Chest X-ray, PA view. Patient: 45 years old, sex M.
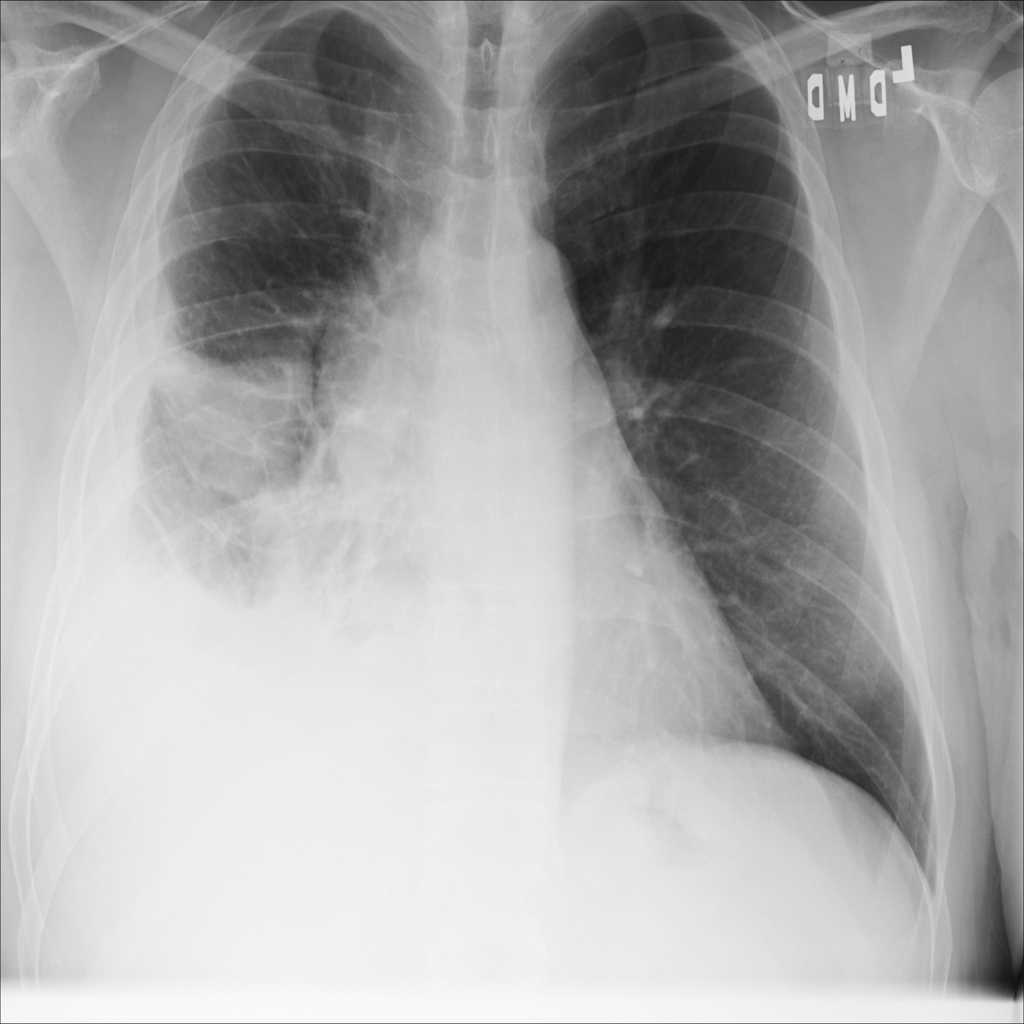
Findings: Effusion, Infiltration